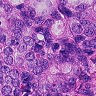
Metastatic tissue present: yes